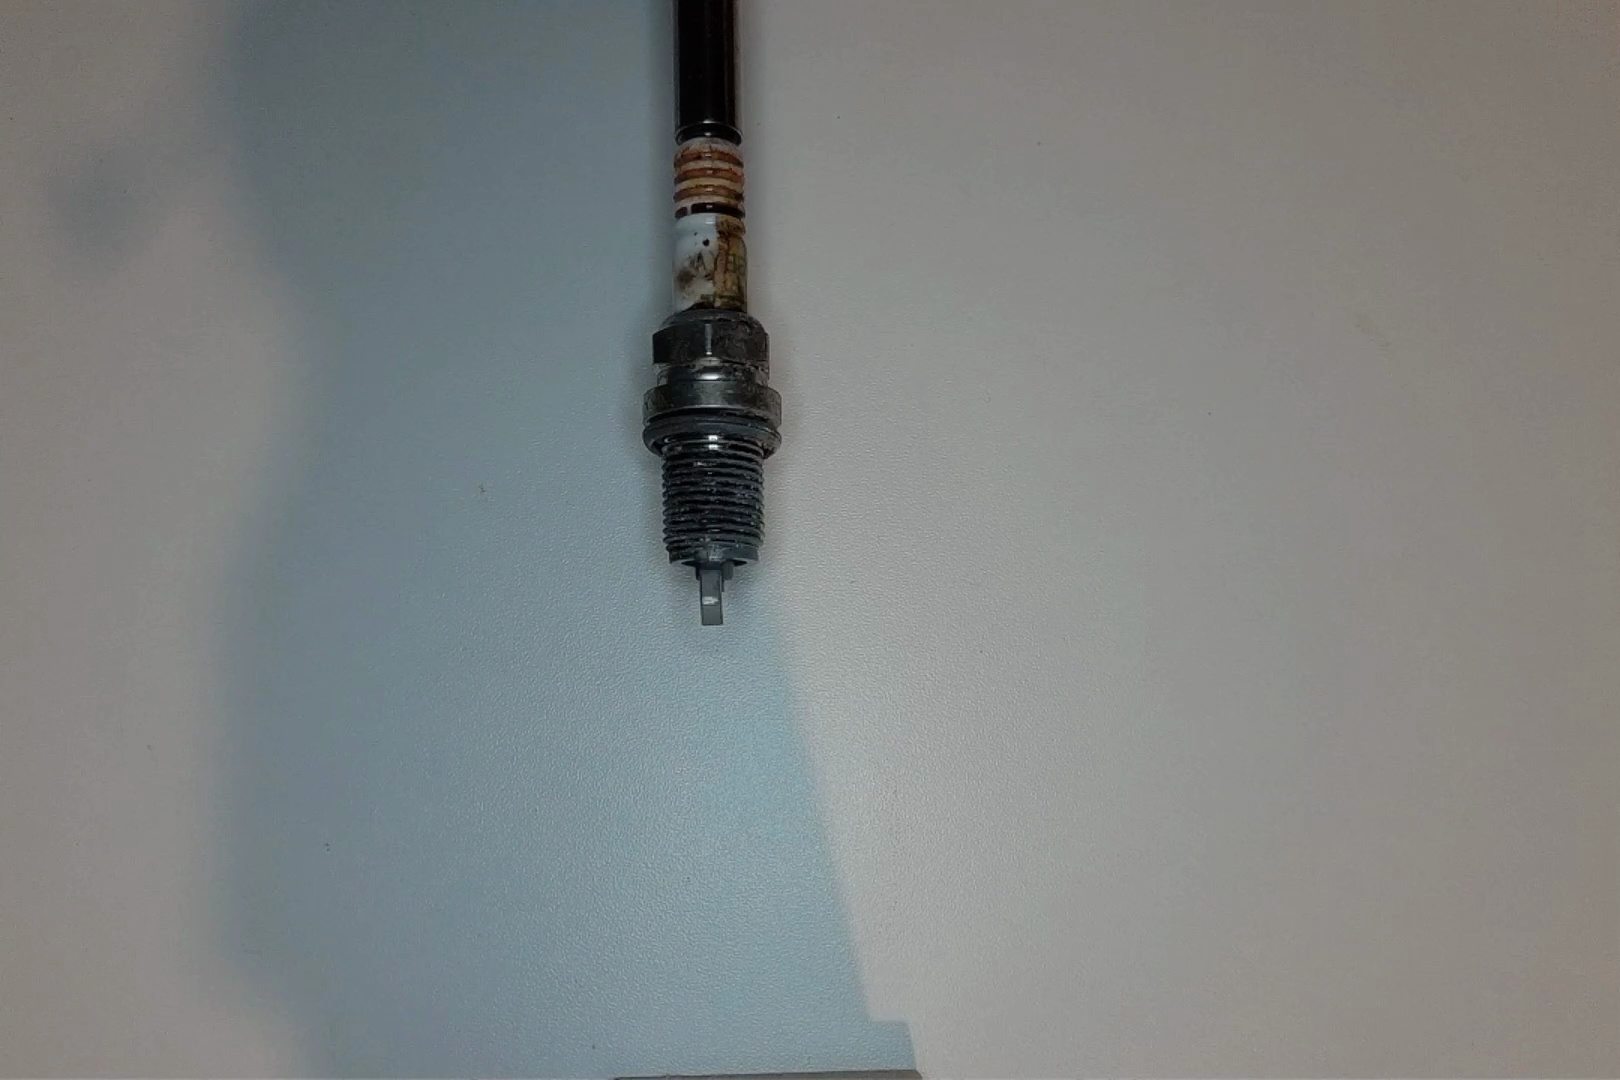
Label: anomaly